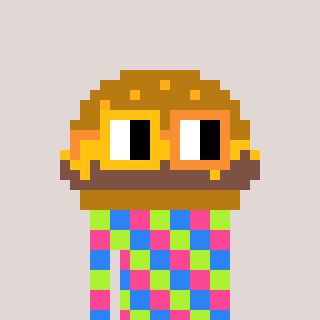
a pixel art character with square yellow and orange glasses, a burger-shaped head and a hotbrown-colored body on a warm background